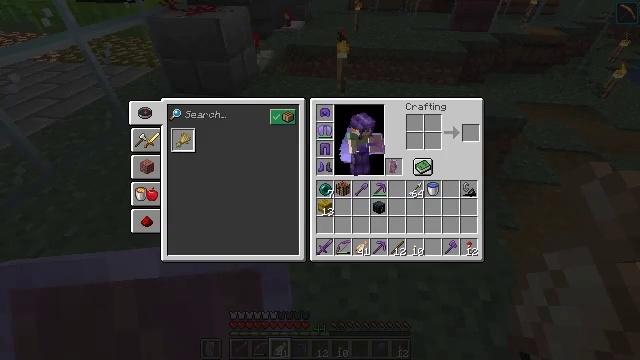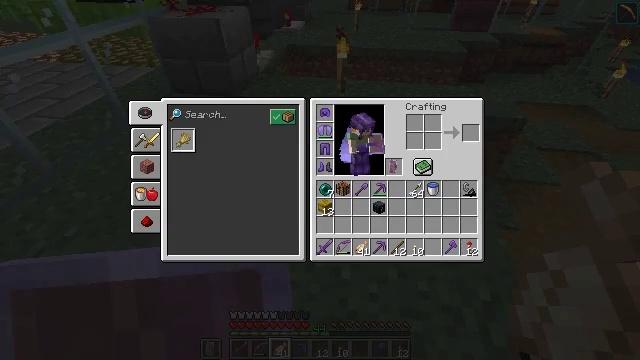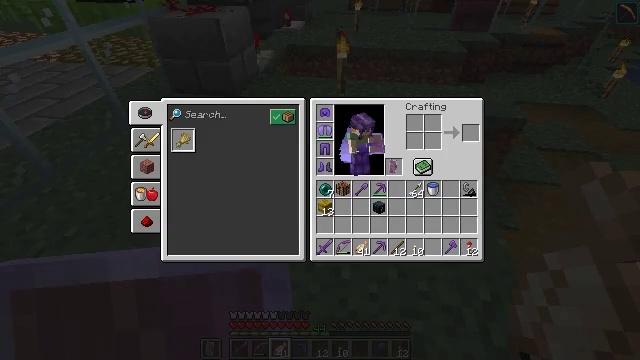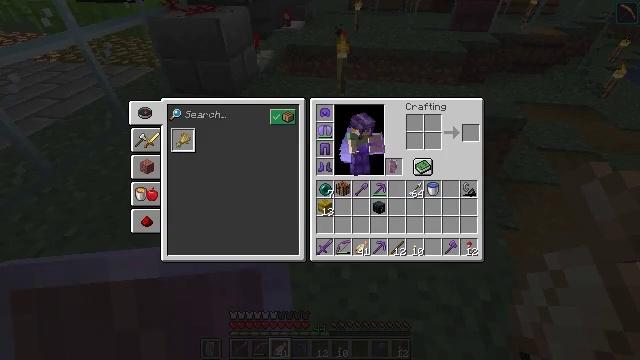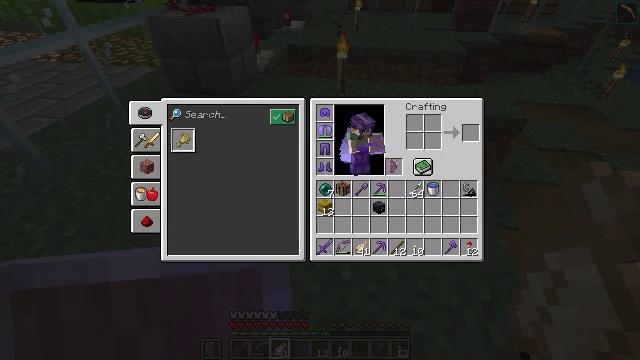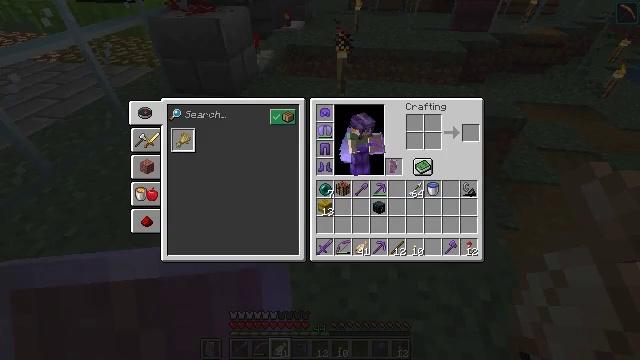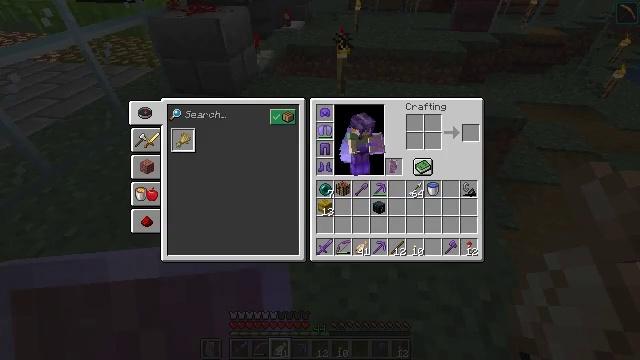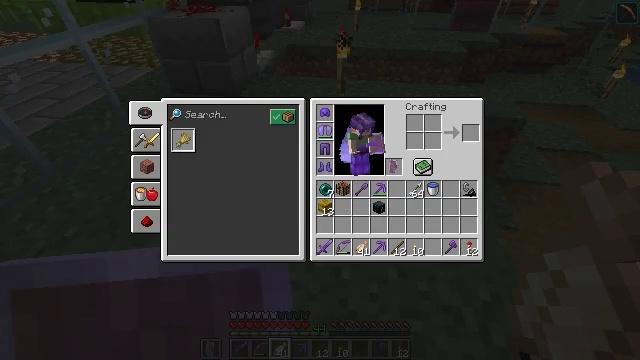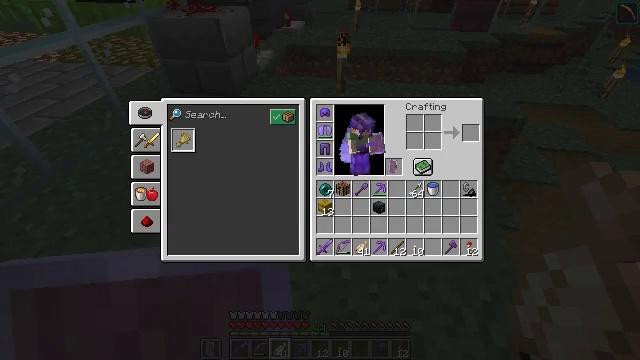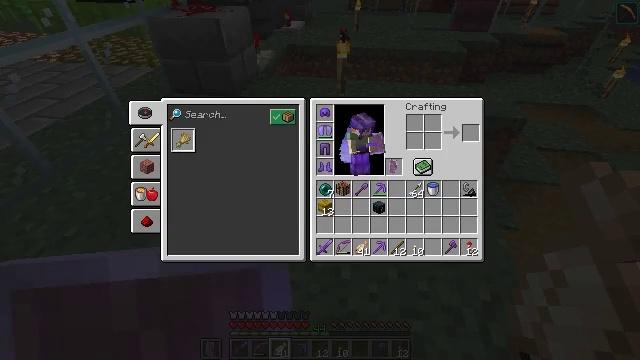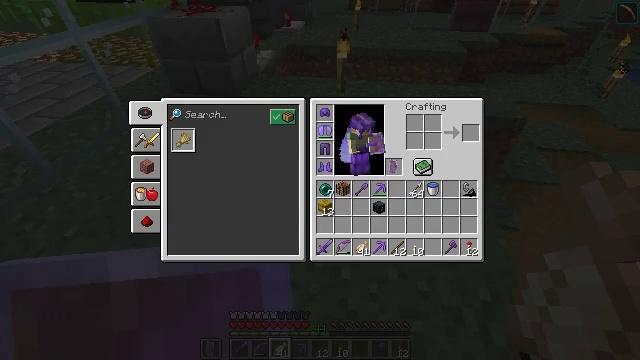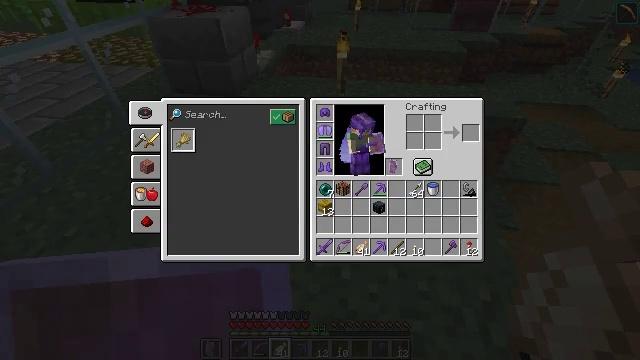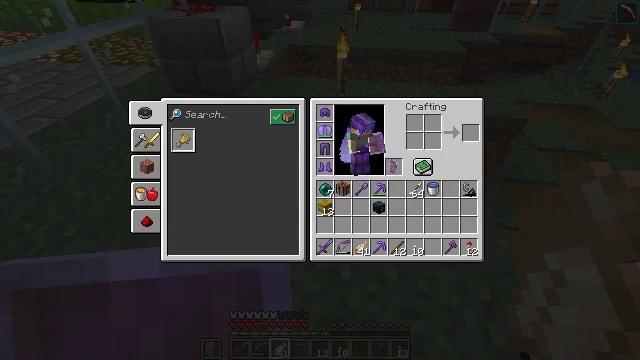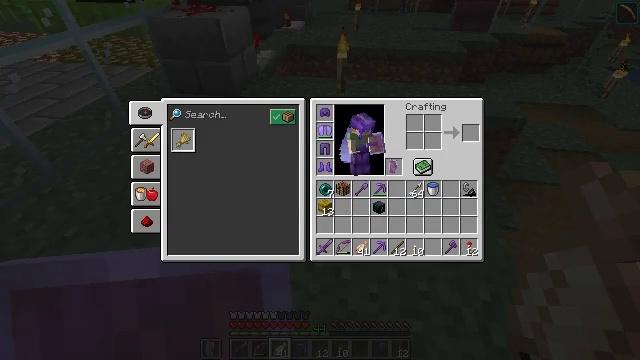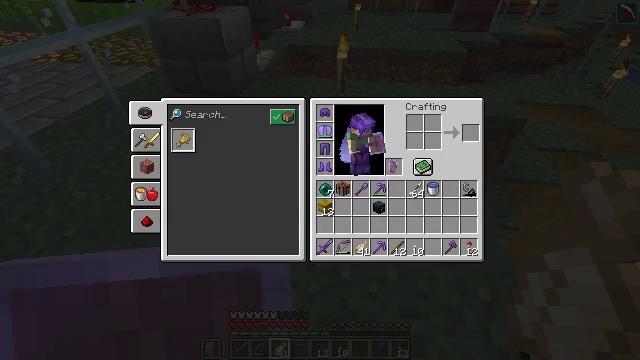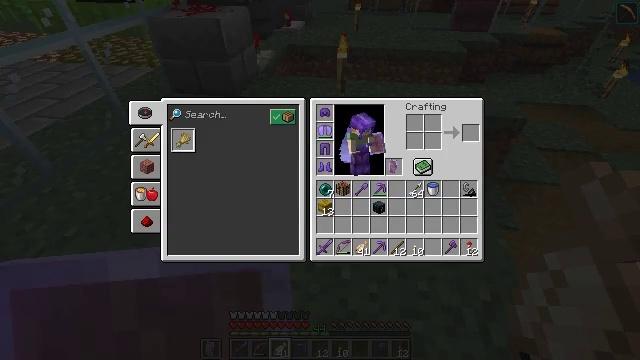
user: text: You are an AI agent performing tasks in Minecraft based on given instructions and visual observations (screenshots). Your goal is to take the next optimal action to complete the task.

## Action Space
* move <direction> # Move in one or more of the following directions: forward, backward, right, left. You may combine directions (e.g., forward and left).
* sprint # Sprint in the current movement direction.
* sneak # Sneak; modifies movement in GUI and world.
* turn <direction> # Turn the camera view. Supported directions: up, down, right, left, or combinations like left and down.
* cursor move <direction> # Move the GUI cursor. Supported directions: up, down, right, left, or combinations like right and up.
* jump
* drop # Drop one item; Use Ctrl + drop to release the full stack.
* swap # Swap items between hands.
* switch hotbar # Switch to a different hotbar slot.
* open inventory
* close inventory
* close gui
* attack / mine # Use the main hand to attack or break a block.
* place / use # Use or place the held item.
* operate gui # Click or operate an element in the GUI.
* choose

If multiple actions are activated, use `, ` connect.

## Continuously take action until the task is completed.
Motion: motion action
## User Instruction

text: Use the materials to craft a stonecutter.
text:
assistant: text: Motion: no_op
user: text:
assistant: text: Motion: no_op
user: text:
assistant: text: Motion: no_op
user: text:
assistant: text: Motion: no_op
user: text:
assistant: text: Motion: no_op
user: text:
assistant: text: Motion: no_op
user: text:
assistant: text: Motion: no_op
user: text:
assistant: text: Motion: no_op
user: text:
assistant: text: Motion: no_op
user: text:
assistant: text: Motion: no_op
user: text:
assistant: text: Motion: no_op
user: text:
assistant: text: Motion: no_op
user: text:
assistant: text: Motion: no_op
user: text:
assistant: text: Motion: no_op
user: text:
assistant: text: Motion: no_op
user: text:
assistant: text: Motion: no_op
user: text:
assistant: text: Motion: no_op
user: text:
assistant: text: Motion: no_op
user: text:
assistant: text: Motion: no_op
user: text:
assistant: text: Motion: no_op
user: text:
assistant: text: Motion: no_op
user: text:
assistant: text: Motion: no_op
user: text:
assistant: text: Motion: no_op
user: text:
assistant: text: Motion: move forward
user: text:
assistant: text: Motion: move forward
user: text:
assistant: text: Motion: move forward
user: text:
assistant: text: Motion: move forward
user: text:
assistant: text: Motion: move forward
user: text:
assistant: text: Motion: move forward, turn up
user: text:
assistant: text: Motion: move forward, turn right and up